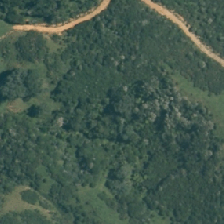
Land cover: manuka_kanuka